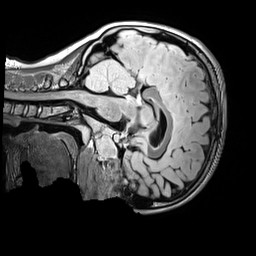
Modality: FLAIR
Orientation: sagittal
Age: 12
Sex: male
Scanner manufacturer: siemens
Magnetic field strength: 3 T
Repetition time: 5 s
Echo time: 0.388 s